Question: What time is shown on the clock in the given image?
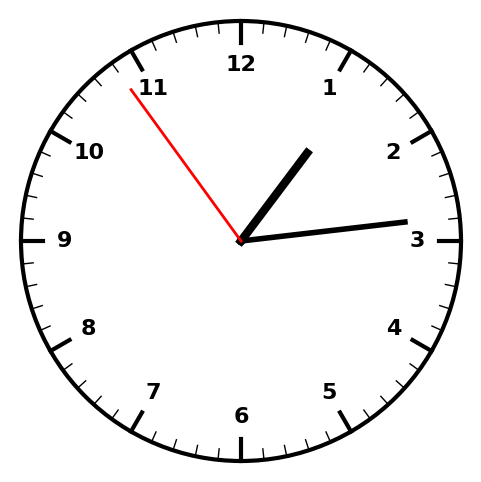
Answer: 01:13:54